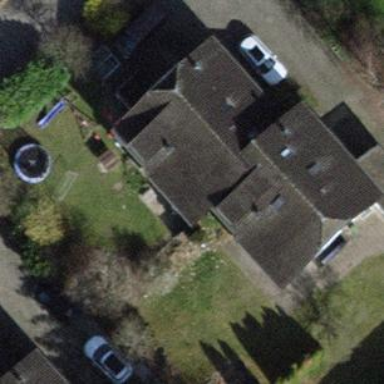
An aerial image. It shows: Semidetached house.